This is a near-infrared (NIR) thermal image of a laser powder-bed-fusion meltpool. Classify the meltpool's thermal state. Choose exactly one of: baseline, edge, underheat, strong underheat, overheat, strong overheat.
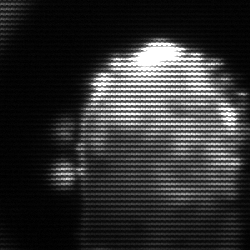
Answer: baseline